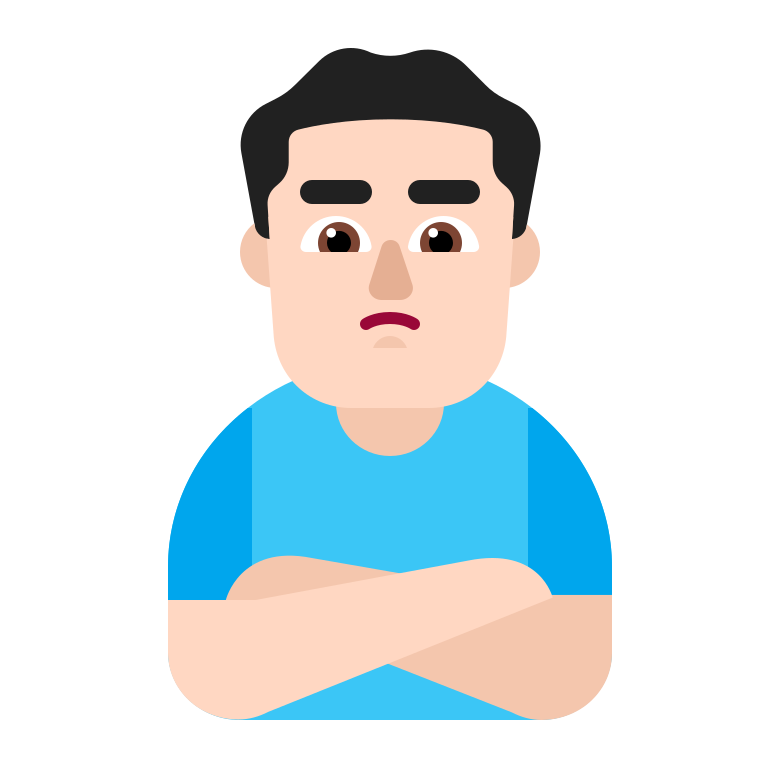
man pouting flat light